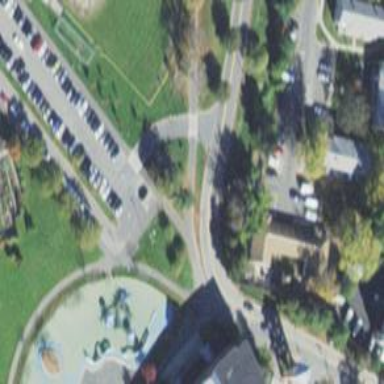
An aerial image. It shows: Footway with cycle track.